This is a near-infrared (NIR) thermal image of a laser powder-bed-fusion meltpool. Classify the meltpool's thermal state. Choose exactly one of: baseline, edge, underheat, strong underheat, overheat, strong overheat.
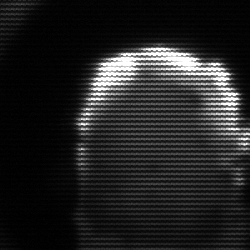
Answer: baseline